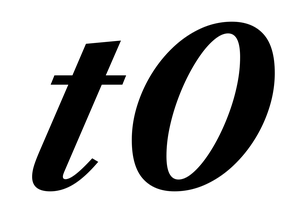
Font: LibreCaslonText-Italic_Bold_Italic